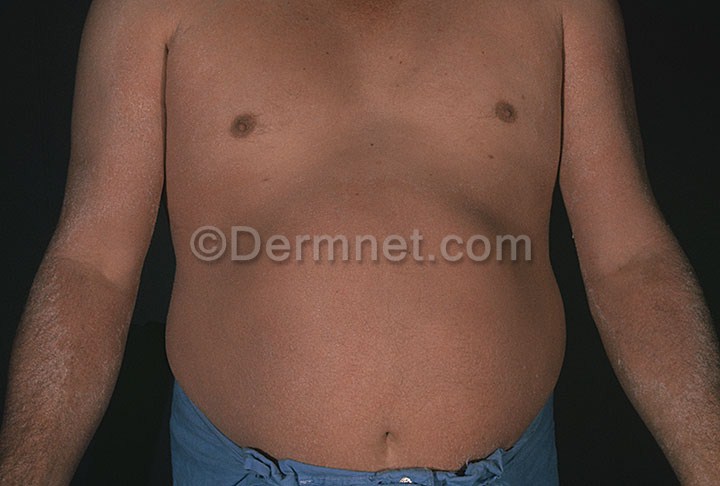
Disease: Exanthems and Drug Eruptions